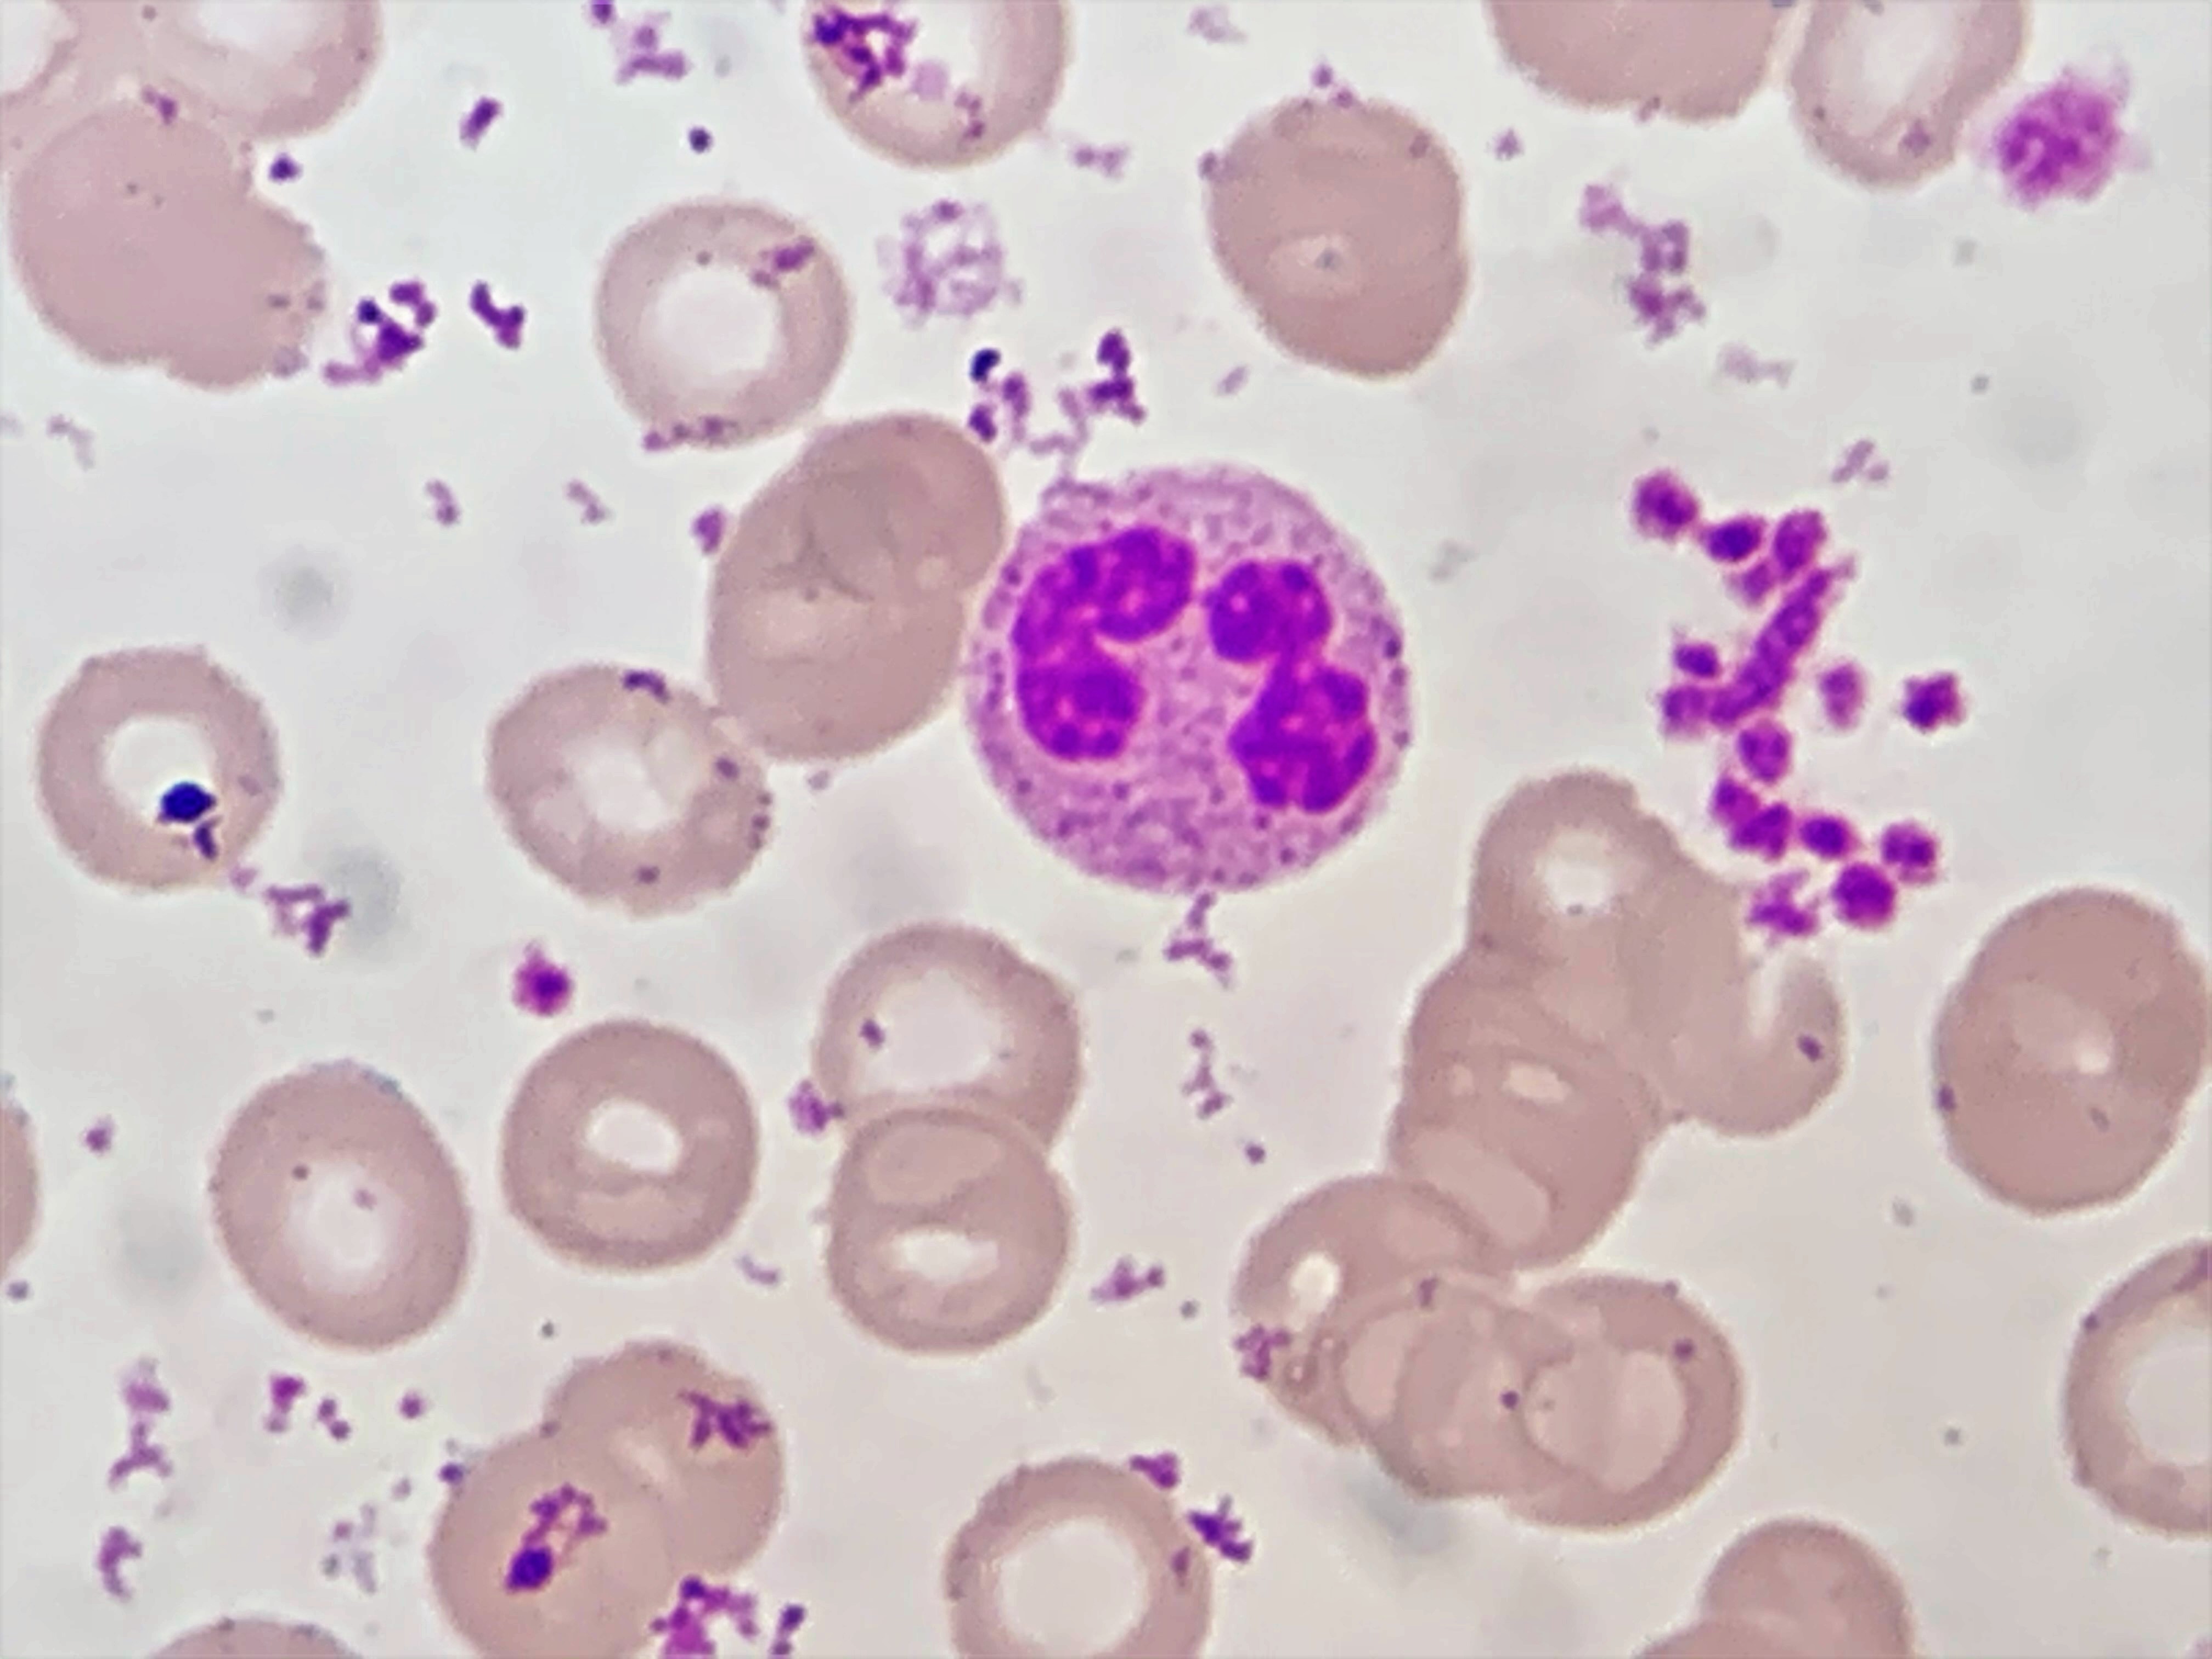
Cell type: NEUTROPHILS